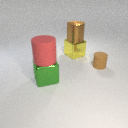
small brown rubber cylinder behind large green metal cube